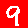
Digit: 9